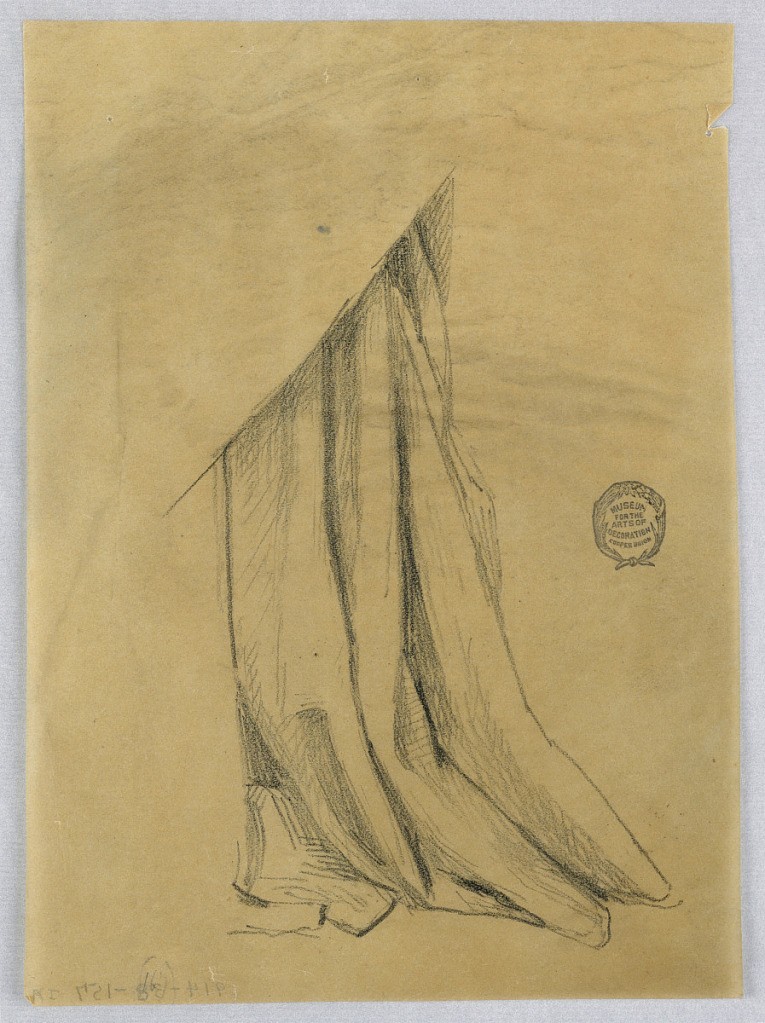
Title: Drapery Study
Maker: Francis Augustus Lathrop, American, 1849–1909
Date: ca. 1895
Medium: Graphite on tracing paper
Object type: Drawing
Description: Lower part of drapery of standing figure.